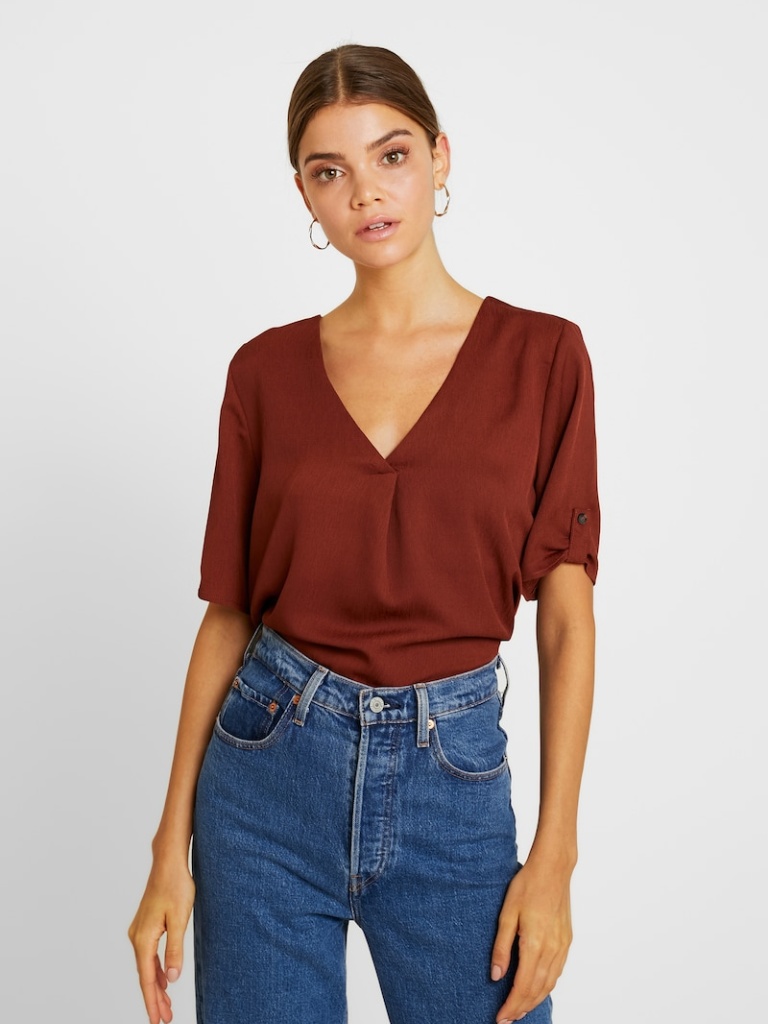
chiffon relaxed short sleeve hip length Fully Tucked in v-neck blouse